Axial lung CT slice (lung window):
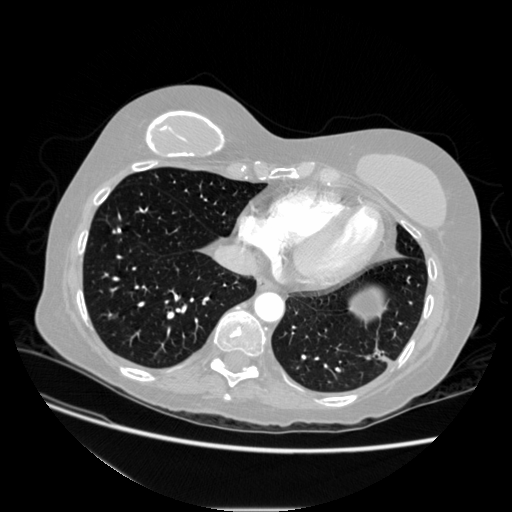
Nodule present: yes
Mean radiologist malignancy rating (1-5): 1.25